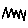
Label: zigzag